Question: I have here a quite complicated loop what I would like to modify while is not really working as I expected. The problem is: my if statements else condition is generating trash and I don't really know where the problem comes

'''
<div id="container">
<?php include 'header.php';
foreach ($vars as $item):
if (is_array($item['productItems'])):?>
<div class="product_box">
<h4>
<?php echo $item['title']?>
</h4>
<?php foreach($item['productItems'] as $products):?>
<?php foreach($products as $key=>$product):?>
<div class="product">
<div class="image_holder">
<a href="<?php echo $product['image']['medium'];?>" class="preview">
<img src="<?php echo $product['image']['small'];?>"
alt="gallery thumbnail" title="" />
</a>
<?php foreach($product['trackingLinks'] as $key=>$trackinglink): ?>
<a href="<?php echo $trackinglink[0]['ppc']?>"> <span><?php echo $product['name'];?>
</span>
</a>
</div>
<h5>
<?php echo 'Preise:&nbsp;'. $product['price'].' &nbsp;'.$product['currency'];?>
</h5>
<span><?php echo 'Versand Kosten:&nbsp;'.$product['shippingCosts'].'&nbsp;EUR';?>
</span>
<p>
<?php echo (substr($product['descriptionLong'], 0,150 )).'<a href="'.$trackinglink[0]['ppc'].'">...mehr</a>';?>
</p>
<a class="shopping_button"
href="<?php echo $trackinglink[0]['ppc']?>">zum Shop</a>
</div>
<?php endforeach ?>
<?php endforeach ?>
<?php endforeach ?>
<div class="ajax_bar">
<select id="ajax_call" size="1" name="Weitere Produkte">
<option value='50'>Weitere Produkte</option>
<option value='100'>weitere 100</option>
<option value='150'>weitere 150</option>
</select>
</div>
</div>
<?php else: ?>
<div class="text_box">
<h2>
<?php echo $item['title'];?>
</h2>
<p>
<?php echo $item['text'];?>
</p>
</div>
<?php endif; ?>
<?php endforeach; ?>
<?php include 'footer.php';?>
</div>
'''
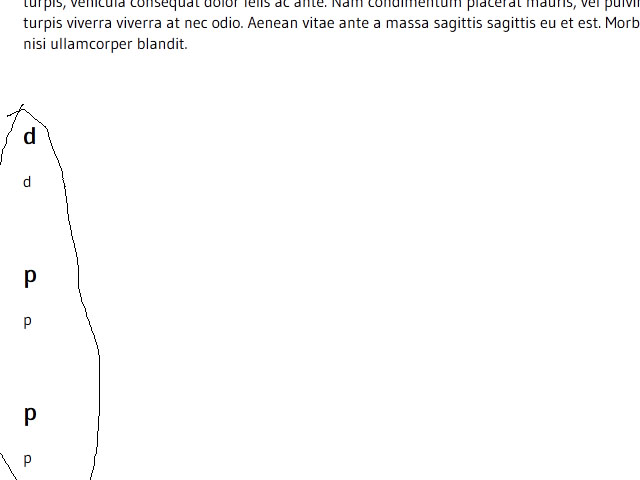
Answer: I'm going to make a wild guess here and say that this is because you don't escape your output using <URL>.
If you're not sure what's inside the for-loop, use this nifty construct to debug on page:
'''
echo '<pre>', htmlspecialchars(print_r($vars, true)), '</pre>';
'''
It also helps to look at the page source instead; this usually gives vital clues as to why your page layout is so messed up.
Okay got it! It's because of this:
'''
<?php else: ?>
<div class="text_box">
<h2>
<?php echo $item['title'];?>
</h2>
<p>
<?php echo $item['text'];?>
</p>
'''
The '$item' is a string here, and '$item['title']' is understood by PHP as '$item[0]' which is the first character of '$item' :)